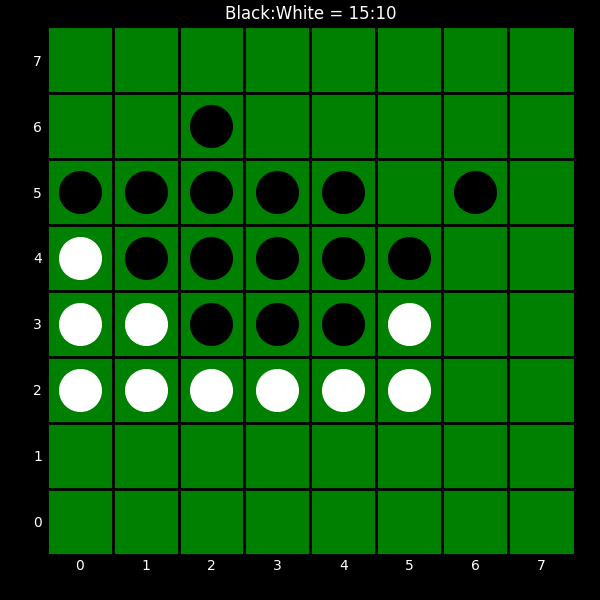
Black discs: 15
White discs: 10